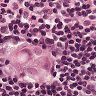
Metastatic tissue present: yes